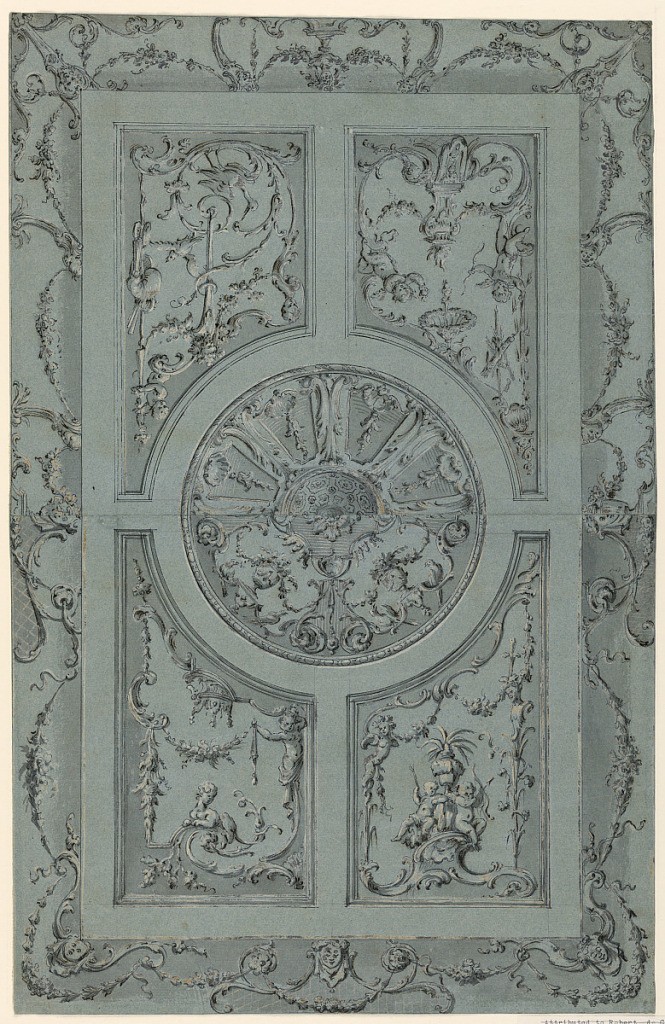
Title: Design for a ceiling
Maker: Robert de Cotte, French, 1656–1735
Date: ca. 1730
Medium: Pen and black ink, graphite, white heightening on blue paper
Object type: Drawing
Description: Two alternative designs are suggested for the cove: including festoons, scrolls, female masks, festoons, and gaines. For the center: including flower vases on brackets with doves and a spike design with vegetable motifs and shells.  The ceiling is divided by bands into the central, circular and four pentagonal coffers. Three alternative suggestions are made for the letters. Two of them show bracket motifs and putti.  One is decorated with an acanthus scroll from which a Bacchus gaine rises; a female head, a three-quarter figure of a child, rustic musical instruments are in the framing. The fourth shows a sphinx under a canopy, a festoon held by a half-figure.